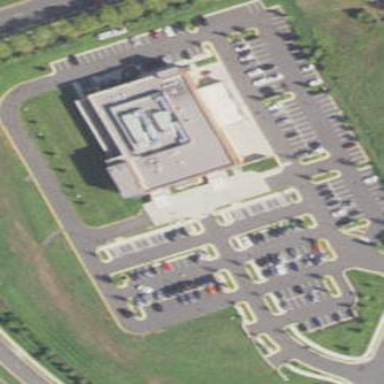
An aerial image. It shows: Clinic building offering healthcare services.